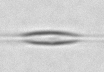
Label: Cylindrotheca